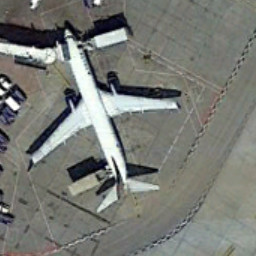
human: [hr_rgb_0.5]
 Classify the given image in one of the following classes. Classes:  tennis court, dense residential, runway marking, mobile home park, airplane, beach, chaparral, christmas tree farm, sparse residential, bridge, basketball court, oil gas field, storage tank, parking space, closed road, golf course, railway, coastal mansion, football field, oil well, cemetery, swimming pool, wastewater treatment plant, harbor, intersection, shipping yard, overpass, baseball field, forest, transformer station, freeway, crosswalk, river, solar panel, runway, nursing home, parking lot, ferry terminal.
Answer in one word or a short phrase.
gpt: airplane